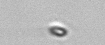
Label: nanoplankton_mix